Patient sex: M
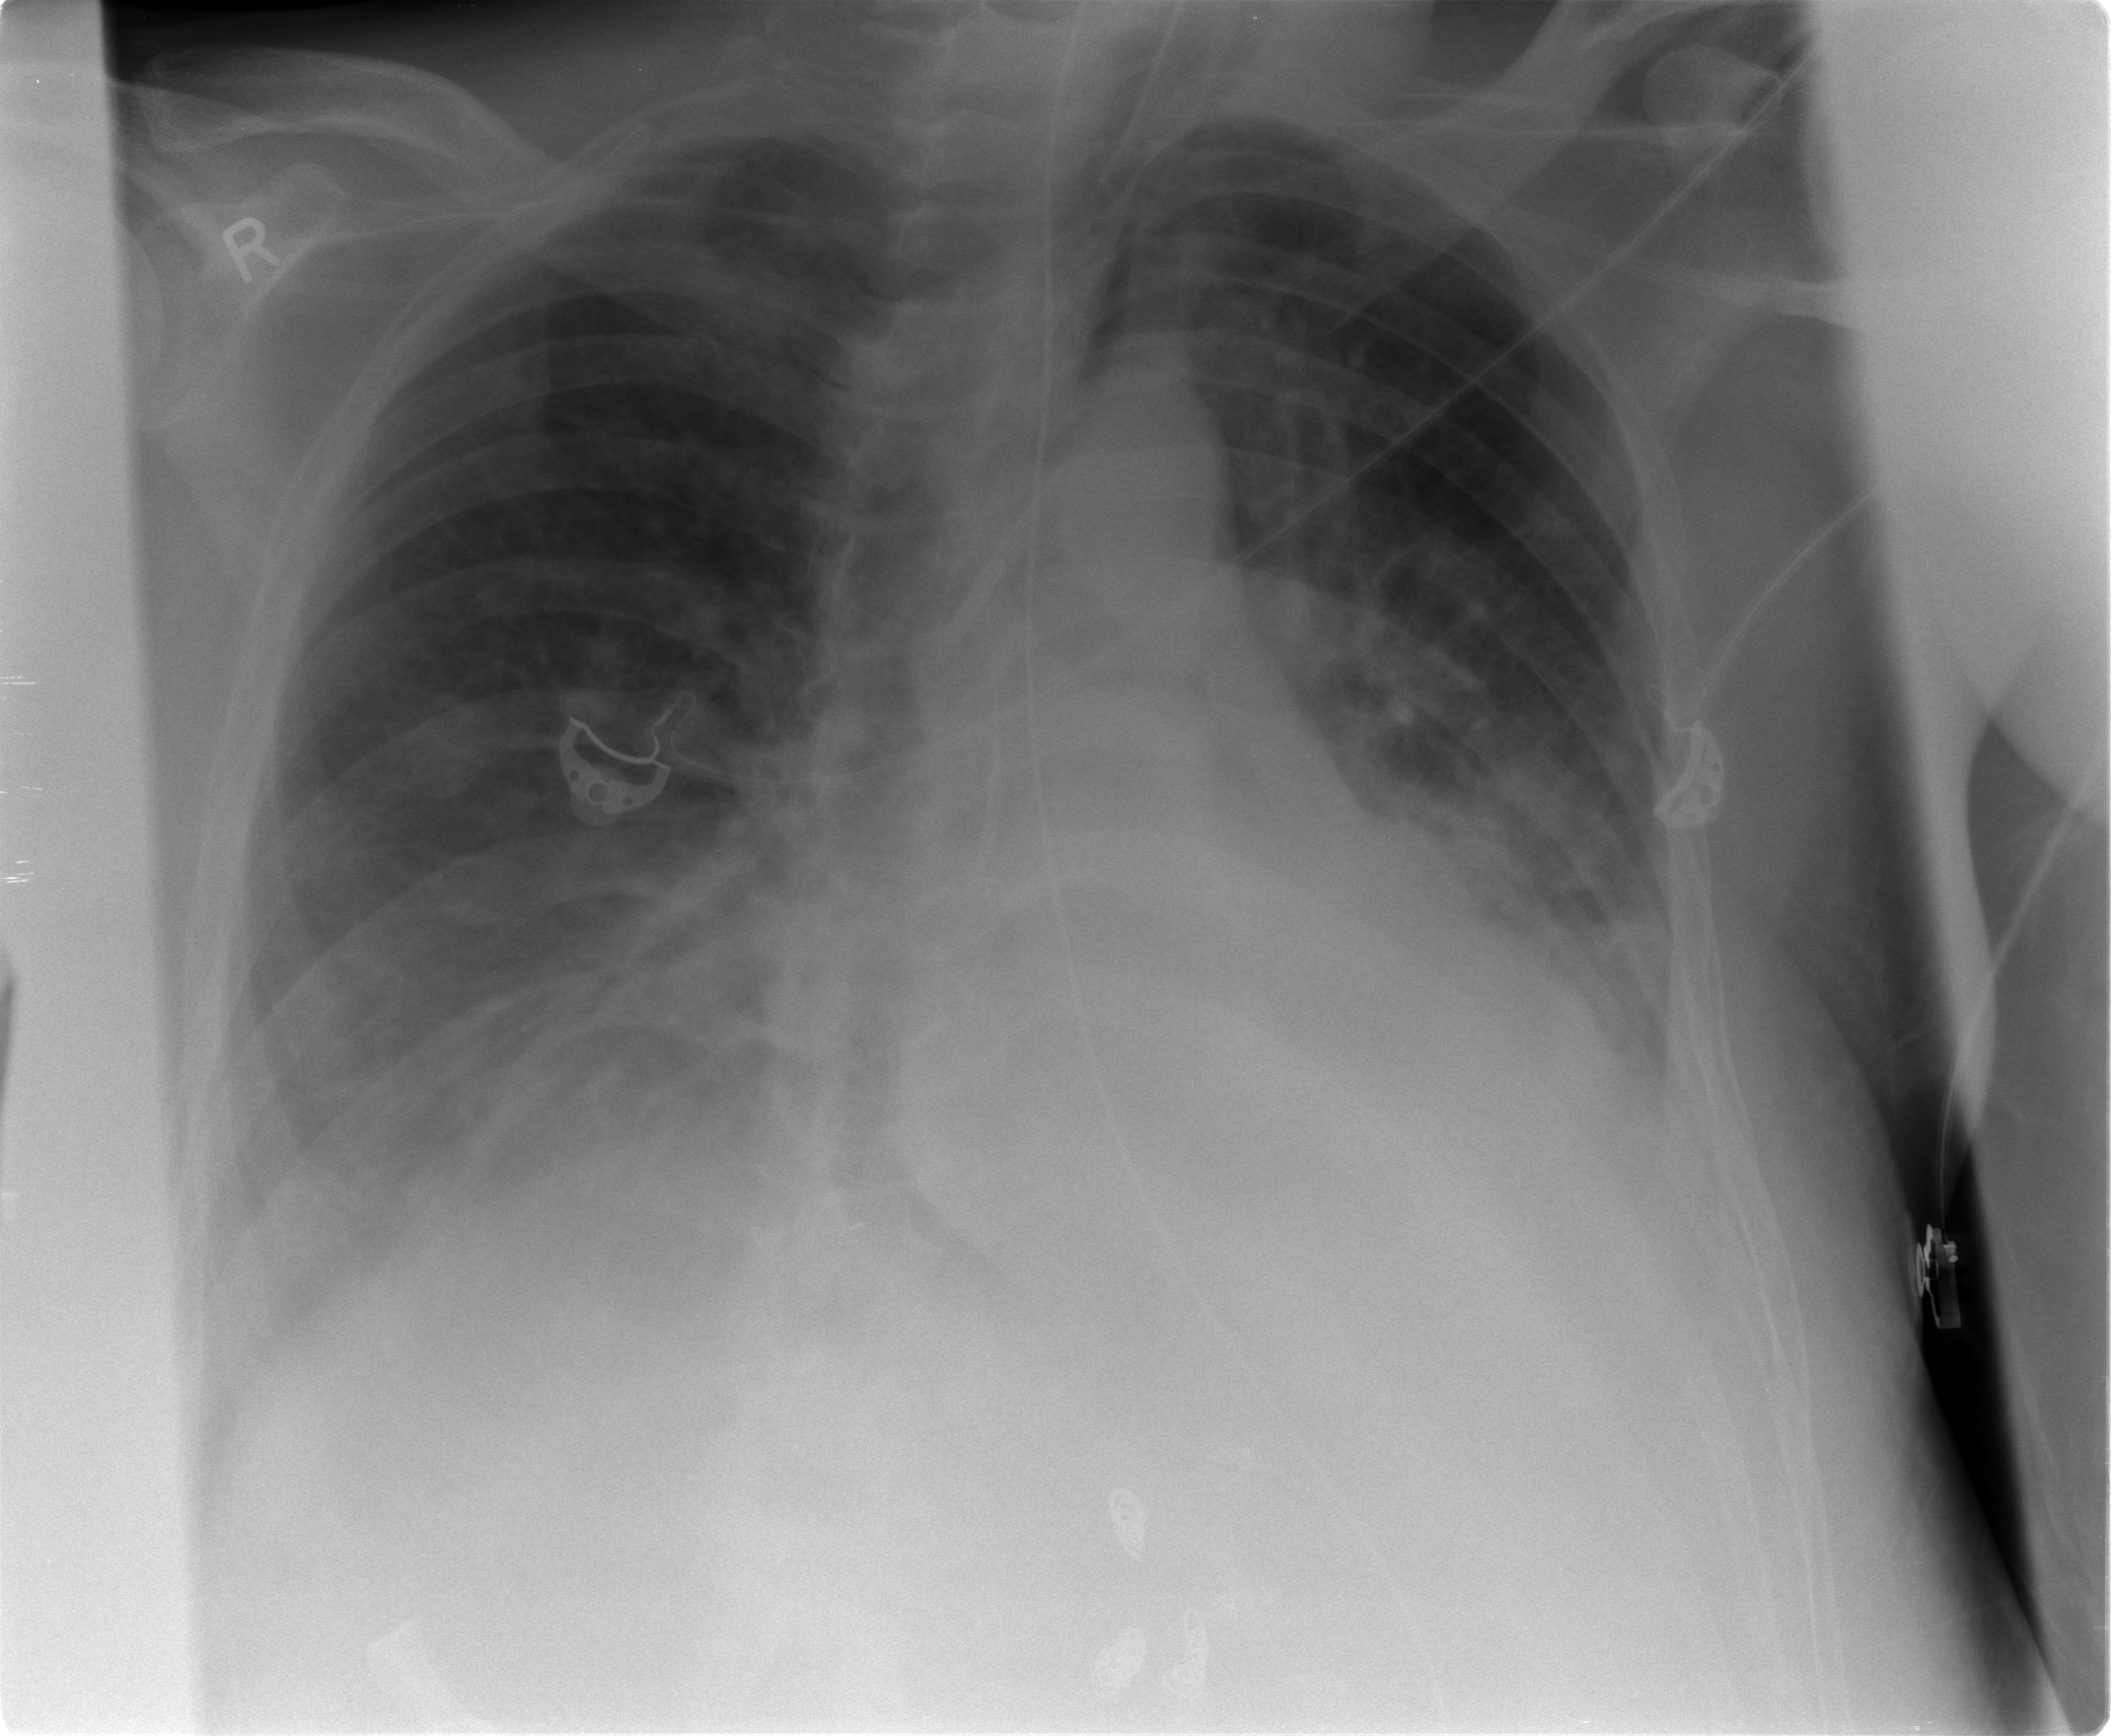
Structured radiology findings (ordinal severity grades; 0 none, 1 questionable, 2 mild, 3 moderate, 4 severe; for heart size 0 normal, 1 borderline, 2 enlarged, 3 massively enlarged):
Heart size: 2
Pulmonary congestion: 2
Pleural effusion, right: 2
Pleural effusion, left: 2
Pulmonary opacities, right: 2
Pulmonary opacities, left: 2
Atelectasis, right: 2
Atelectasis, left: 1